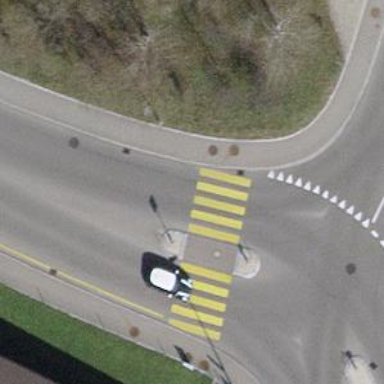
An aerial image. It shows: Kerb barrier.